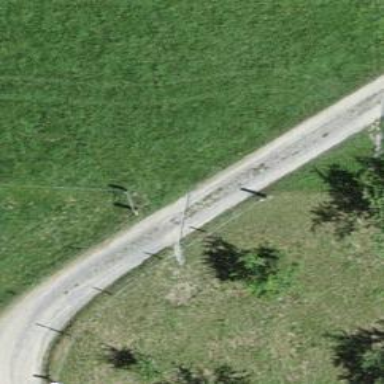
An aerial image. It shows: Service road with gravel surface.